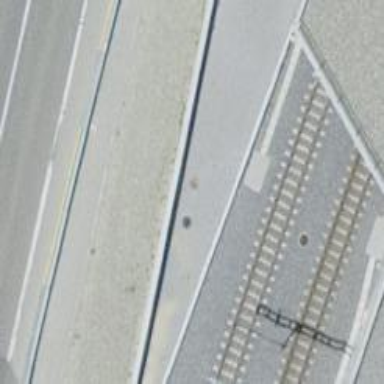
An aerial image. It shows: Abandoned railway with single track and electrified contact line.